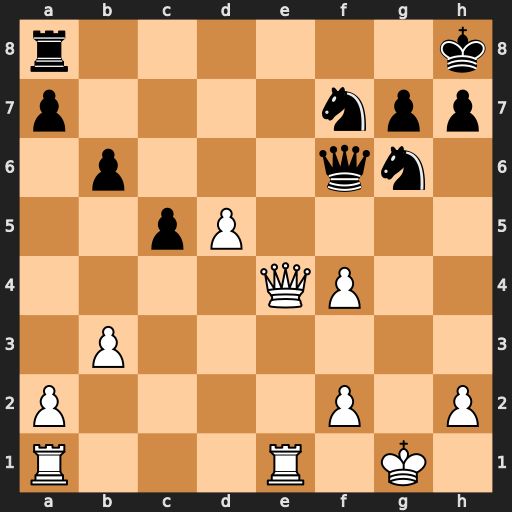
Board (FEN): r6k/p4npp/1p3qn1/2pP4/4QP2/1P6/P4P1P/R3R1K1
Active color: w
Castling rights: -
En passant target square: -
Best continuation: Qe8+ Nf8 Qxa8